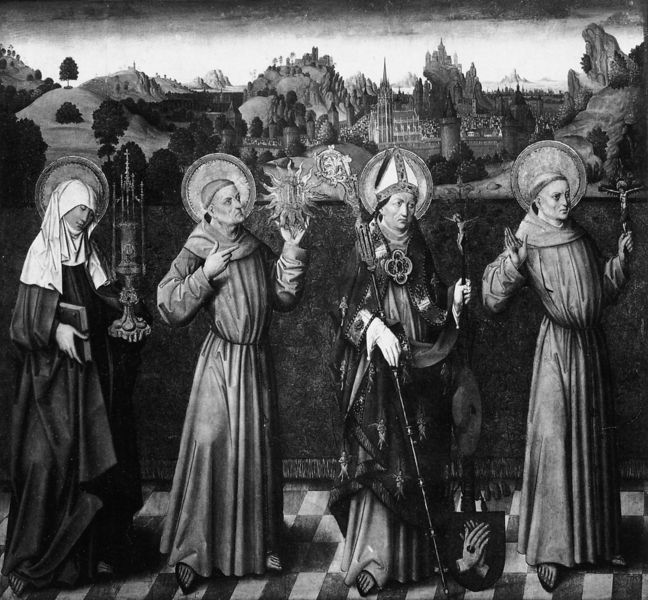
Titel: Die Hll. Klara, Bernhardin, Bonaventura und Franziskus
Künstler: Meister der Verherrlichung Mariae
Institution: Köln, Wallraf-Richartz-Museum
Schlagwörter: baum, felsen, himmel, bäume, landschaft, menschen, stadt, frau, grau, männer, weiss, zeichnung, schleier, tuch, schachbrett, alt, tragen, hände, häuser, kirche, sonne, kelch, kutte, turm, stab, berge, zug, mauer, bischof, papst, kirchen, vier, schild, buch, burg, kloster, kreuz, religion, schwarzweiß, nonne, rom, wappen, sandale, heiligenschein, kreuze, nimbus, monstranz, priester, mönch, franziskus, mitra, mönche, prozession, tiara, heilige, heilig, maria, madonna, behälter, zepter, barbara, pabst